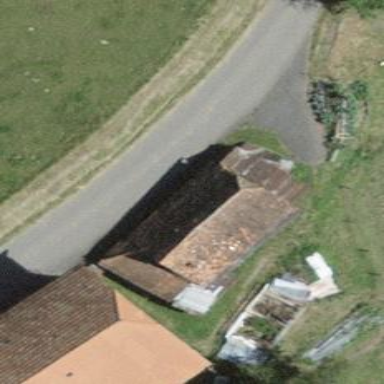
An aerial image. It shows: Barn.